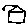
Label: house